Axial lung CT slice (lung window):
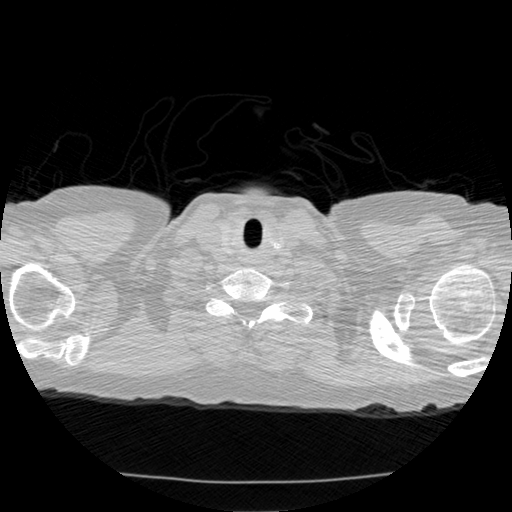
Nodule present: no